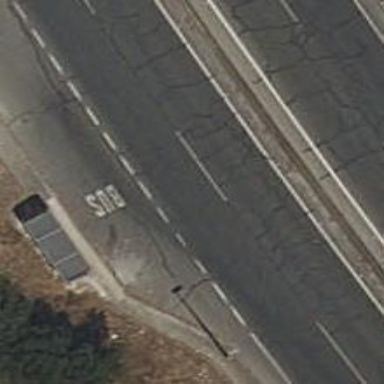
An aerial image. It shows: Trunk motorroad.